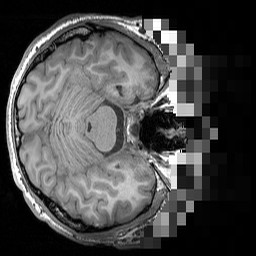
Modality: T1w
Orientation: axial
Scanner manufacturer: siemens
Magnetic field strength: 3 T
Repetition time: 1.5 s
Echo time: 0.00291 s